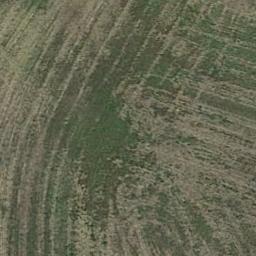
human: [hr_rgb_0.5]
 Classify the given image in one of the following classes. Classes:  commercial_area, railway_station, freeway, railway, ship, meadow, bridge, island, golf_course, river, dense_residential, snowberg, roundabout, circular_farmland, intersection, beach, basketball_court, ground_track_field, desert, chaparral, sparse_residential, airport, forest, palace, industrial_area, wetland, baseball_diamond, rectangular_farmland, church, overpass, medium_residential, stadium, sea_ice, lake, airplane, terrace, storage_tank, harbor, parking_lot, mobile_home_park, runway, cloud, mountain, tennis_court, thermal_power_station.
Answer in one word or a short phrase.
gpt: meadow